Question: I have an SVG image:
<URL>
This is what I am doing to display the iamge:
'''
background-color: rgb(110, 100, 90);
background-image: url(a.svg);
'''
This is the result:
'''
a {
text-decoration: none;
}
.flex {
display: flex;
}
#a {
background-color: rgb(56, 46, 36);
height: 80px;
}
#b {
justify-content: center;
}
#b a {
color: rgb(100, 90, 80);
font-family: "HelveticaNeue-CondensedBold";
font-size: 18px;
line-height: 60px;
padding: 0 15px;
text-transform: uppercase;
transition-duration: .25s;
}
#b a:hover,
#b a.active {
background-color: rgb(110, 100, 90);
background-image: url(https://imgh.us/a_8.svg);
color: #fff;
}
'''
'''
<div id="a"></div>
<div id="b" class="flex">
<a href="#">O nas</a>
<a href="#" class="active">Fotogaleria</a>
<a href="#">Denne menu</a>
<a href="#">Jedalny listok</a>
<a href="#">Ubytovanie</a>
<a href="#">Kontakt</a>
</div>
'''
Can you tell me how to stretch the SVG to 100%?
The result I expected:

Here is demo: <URL>
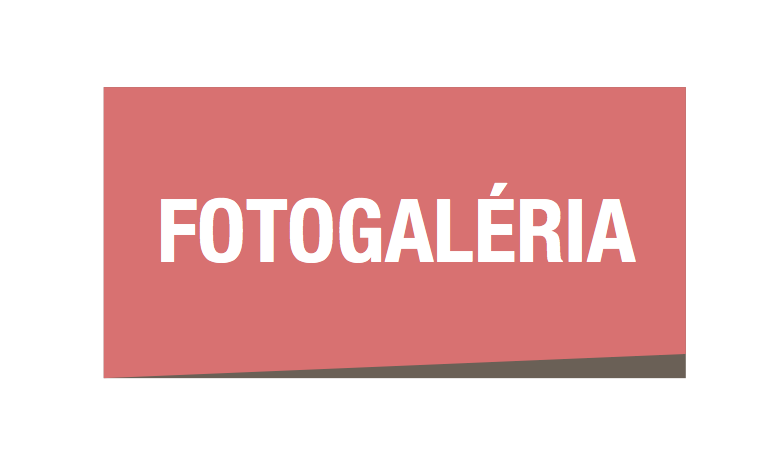
Answer: If you set the background-size to cover it will fill it to its width. (since your image is taller then wide).
Adding 'background-position: bottom;' makes it so that this particular image will always be displayed.
'''
a {
text-decoration: none;
}
.flex {
display: flex;
}
#a {
background-color: rgb(56, 46, 36);
height: 480px;
}
#b {
justify-content: center;
}
#b a {
white-space: nowrap;
color: rgb(100, 90, 80);
font-family: "HelveticaNeue-CondensedBold";
font-size: 18px;
line-height: 60px;
padding: 0 15px;
text-transform: uppercase;
transition-duration: .25s;
}
#b a:hover,
#b a.active {
background-color: rgb(110, 100, 90);
background-image: url(http://imgh.us/a_8.svg);
background-size: cover;
background-position: bottom;
background-repeat: no-repeat;
color: #fff;
}
'''
'''
<div id="b" class="flex">
<a href="#">O nas</a>
<a href="#">Fotogaleria</a>
<a href="#">Denne menu</a>
<a href="#">Jedalny listok</a>
<a href="#">Ubytovanie</a>
<a href="#">Kontakt</a>
</div>
'''